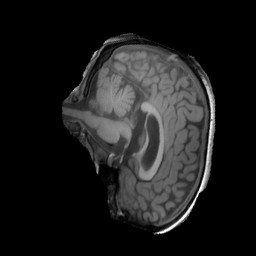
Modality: T1w
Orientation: sagittal
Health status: ill
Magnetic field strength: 3 T